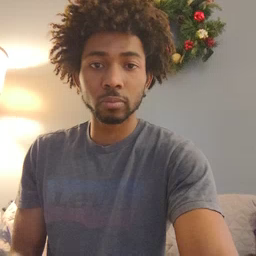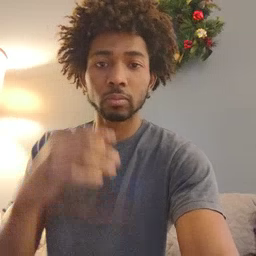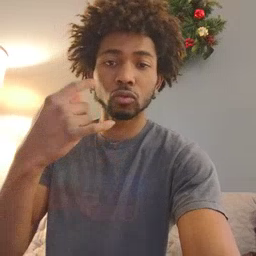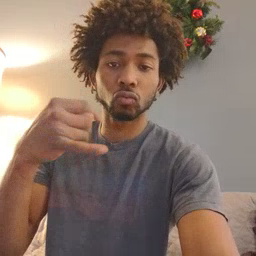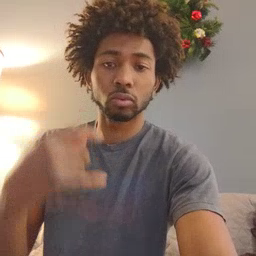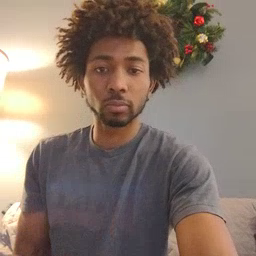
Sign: toy